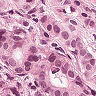
Metastatic tissue present: yes